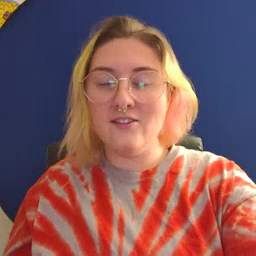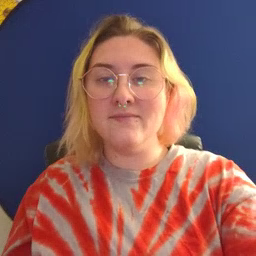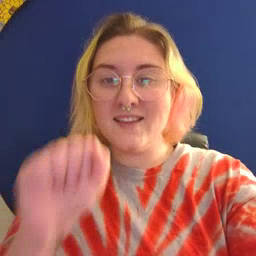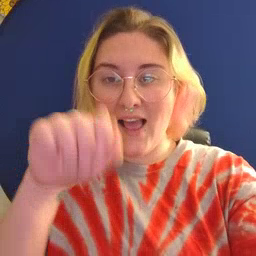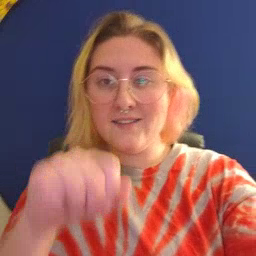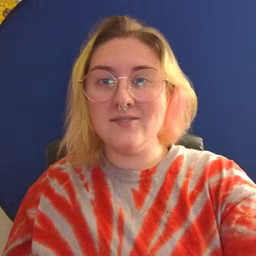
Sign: yes